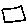
Label: square